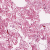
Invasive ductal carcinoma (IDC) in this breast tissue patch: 0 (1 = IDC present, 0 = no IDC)